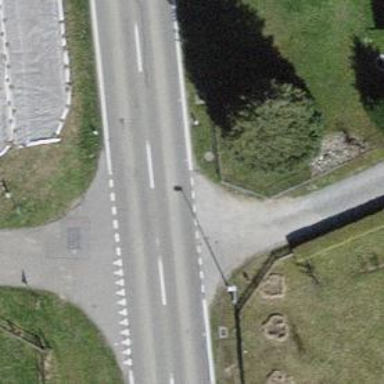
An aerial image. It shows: Secondary road with asphalt surface.